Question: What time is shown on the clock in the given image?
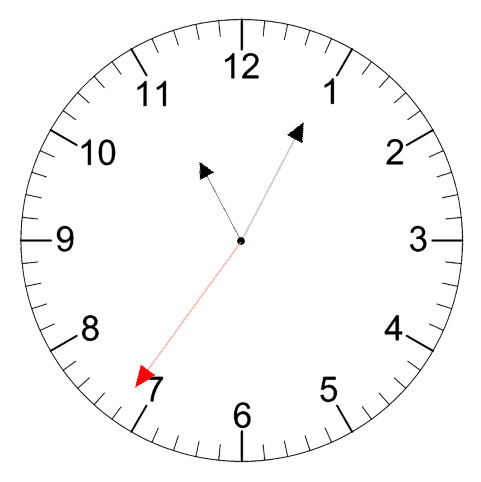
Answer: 11:04:36